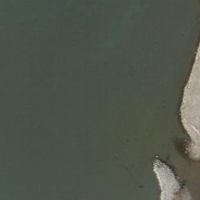
EUNIS habitat code: 14
Species observed at this site:
Fulica atra
Phalacrocorax carbo
Sturnus vulgaris
Accipiter nisus